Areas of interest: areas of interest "Panjin City Workers' Culture and Sports Activity Center Badminton Hall"
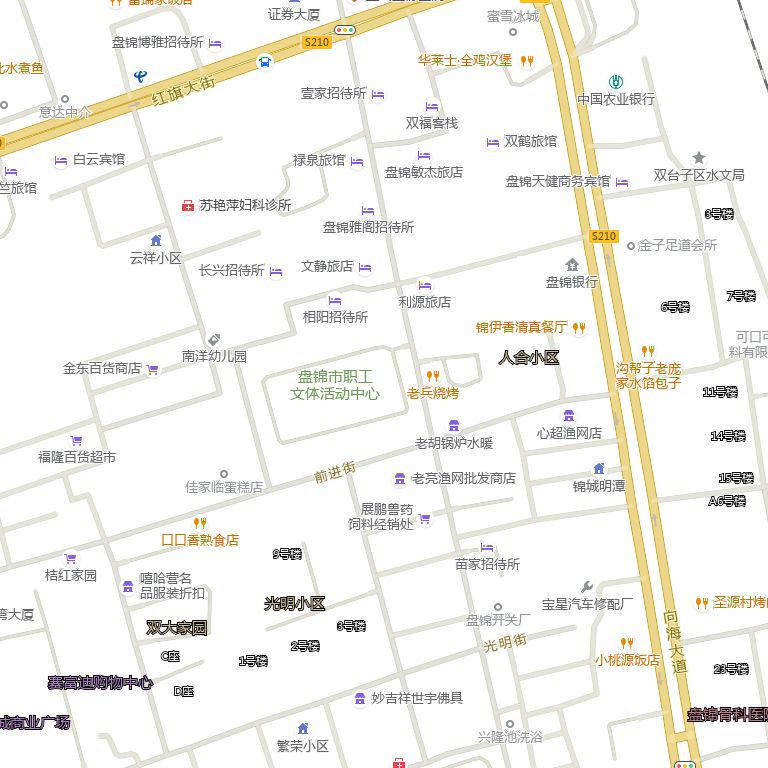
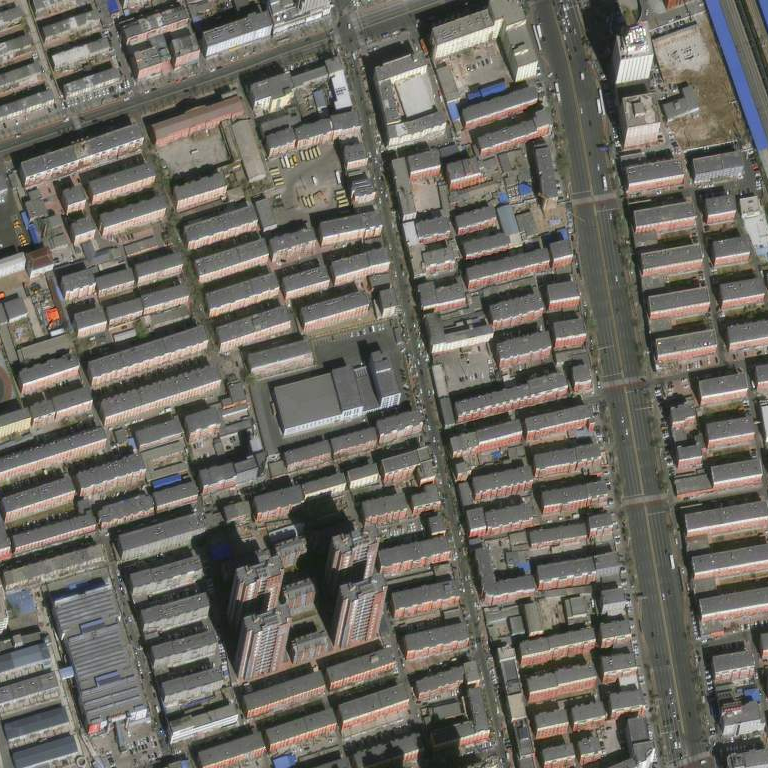